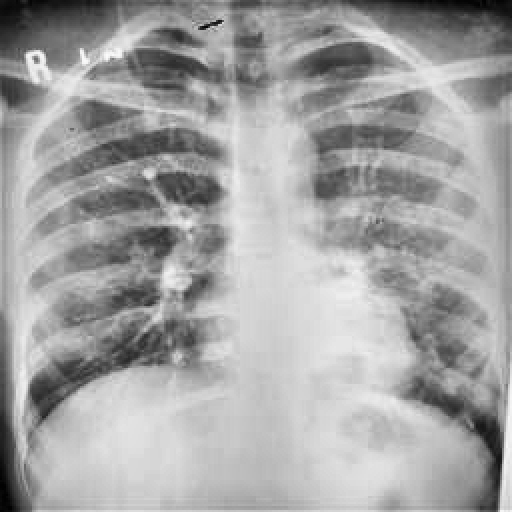
Finding: TUBERCULOSIS